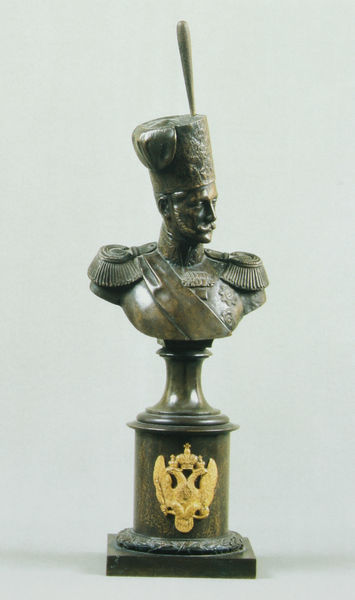
Titel: Büste Zar Nikolaj I.
Standort: St. Petersburg
Institution: Schloss Pawlowsk
Schlagwörter: adler, feder, fuß, kopf, mann, schatten, vogel, grün, braun, brust, holz, hut, licht, marmor, mund, nase, ohr, profil, symbol, säule, blick, bart, jung, kappe, mütze, schnurrbart, augen, band, gesicht, pelz, sockel, spitze, vollbart, bildnis, hals, portrait, porträt, busch, figur, fransen, gold, bruststück, kinn, krone, schulter, schultern, skulptur, statue, federbusch, fell, schärpe, russland, krieg, kaiser, könig, schnurbart, büste, glanz, verzierung, metall, posament, socke, bronze, plastik, plinthe, podest, poliert, oberkörper, schnauzbart, schnauzer, hoch, foto, vergoldet, denkmal, militär, uniform, waffen, soldat, epauletten, abzeichen, helm, offizier, orden, scherpe, schulterklappen, franz, österreich, ferdinand, wappen, seitenblick, halbprofil, general, garde, pelzmütze, russe, basis, heerführer, oberlippenbart, zier, helmbusch, kriegerisch, admiral, siegel, postament, emblem, brustkorb, guss, miniatur, zierrat, zar, bronzeplastik, major, schulterklappe, bronzefigur, plinte, olivgrün, ordensband, vorne, doppeladler, tschako, husar, hussar, schulterpolster, schneuz, doppelkopfadler, klappen, habsburg, reichsadler, helmzier, armlos, marschall, mütz, sodat, chako, epaulletten, generall, kinnriemen, schärpfe, säulenförmig, tchako, rundsockel, schultertrasse, doppelalder